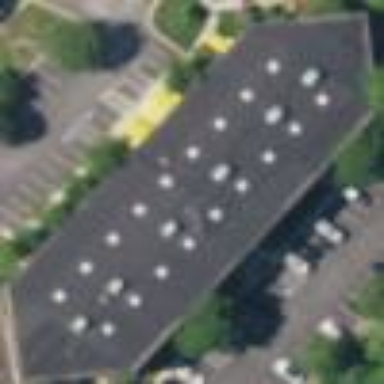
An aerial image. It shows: Commercial building.